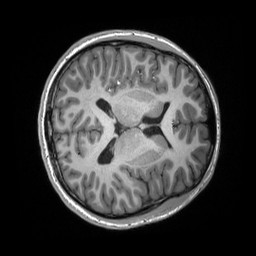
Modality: T1w
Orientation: axial
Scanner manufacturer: siemens
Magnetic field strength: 3 T
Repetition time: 2.3 s
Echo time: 0.00298 s